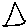
Label: triangle